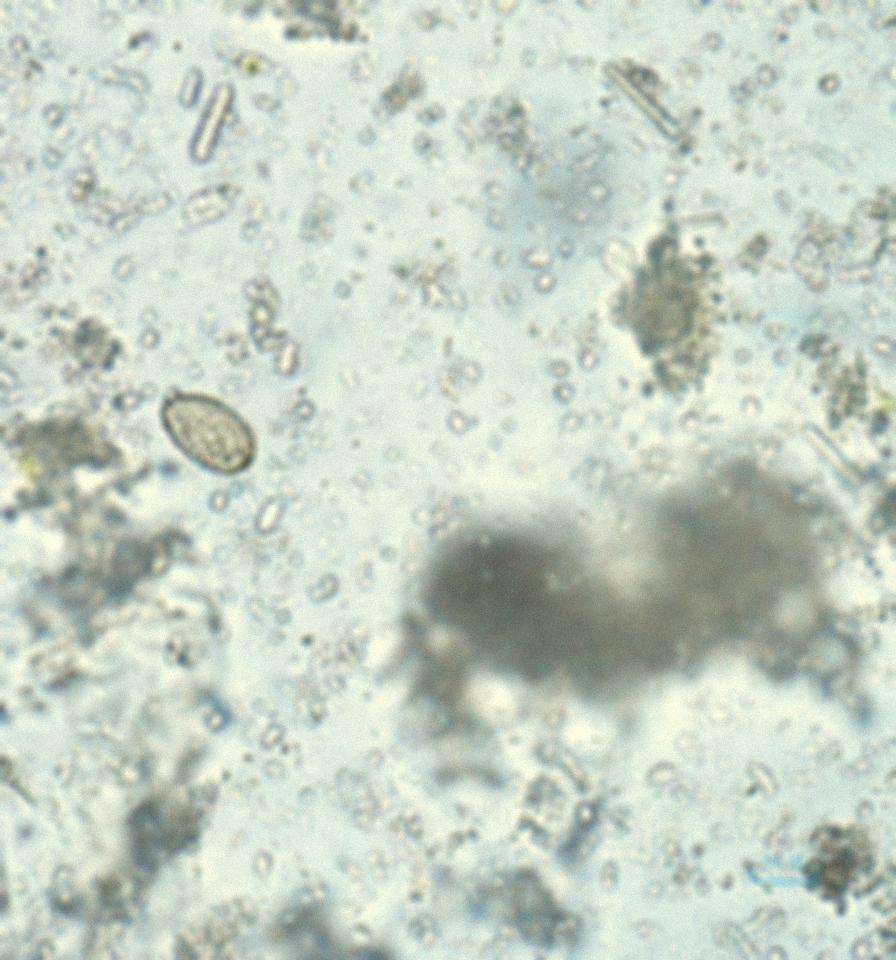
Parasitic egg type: Opisthorchis viverrine